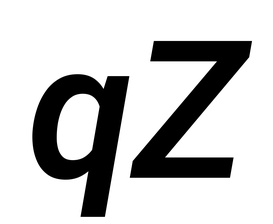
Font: Roboto-Italic_SemiBold_Italic